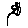
Label: flower